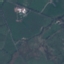
Label: Pasture